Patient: sex M, age 57
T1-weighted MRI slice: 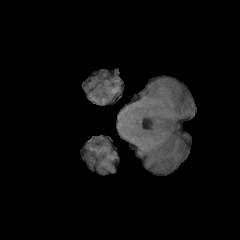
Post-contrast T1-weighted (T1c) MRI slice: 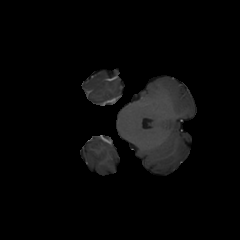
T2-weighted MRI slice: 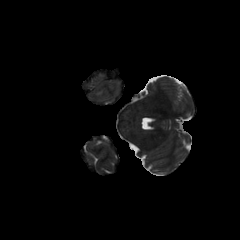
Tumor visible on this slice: yes
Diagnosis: Glioblastoma, IDH-wildtype
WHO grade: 4